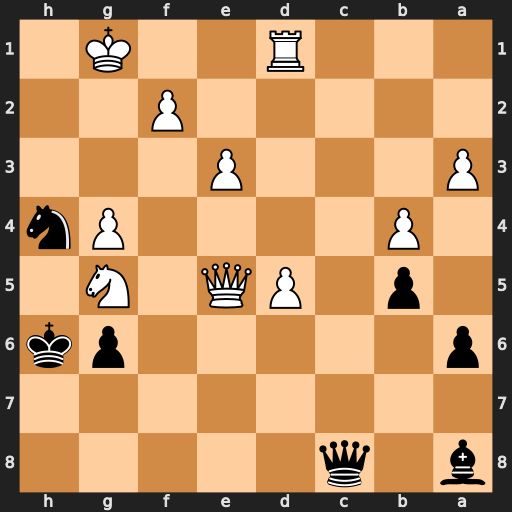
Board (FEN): b1q5/8/p5pk/1p1PQ1N1/1P4Pn/P3P3/5P2/3R2K1
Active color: b
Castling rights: -
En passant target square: -
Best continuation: Qxg4+ Qg3 Qxd1+ Kh2 Qh5